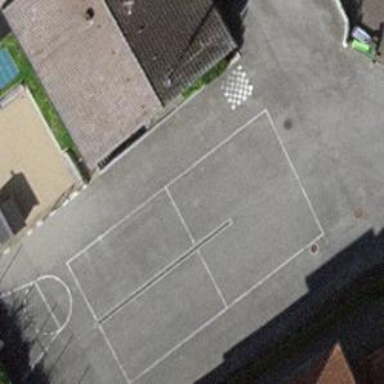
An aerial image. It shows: School.